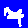
Digit: 7